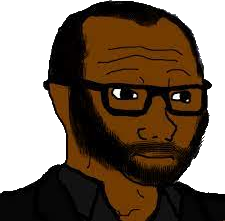
Label: 5_Blackjak